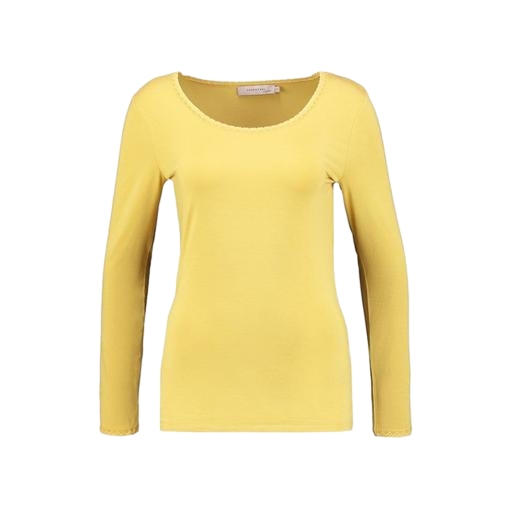
yellow iconic women's long-sleeved t-shirt, yellow long sleeve shirt, yellow long sleeves, white background